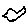
Label: bird